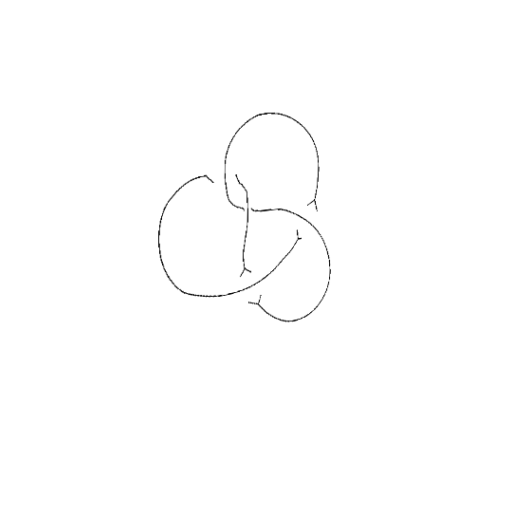
Crossing number: 4